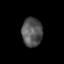
Tissue: prostate
Cell type: T cells
Senescence score: 0.2723
Nuclear area (px): 572
Mean DAPI intensity: 85.816